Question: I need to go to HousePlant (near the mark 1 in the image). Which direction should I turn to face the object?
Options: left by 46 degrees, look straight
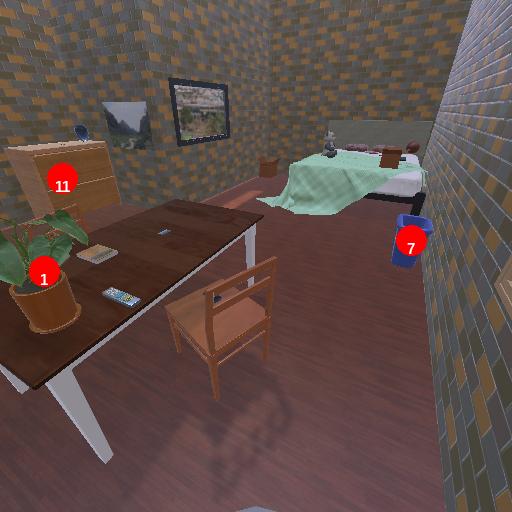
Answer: left by 46 degrees